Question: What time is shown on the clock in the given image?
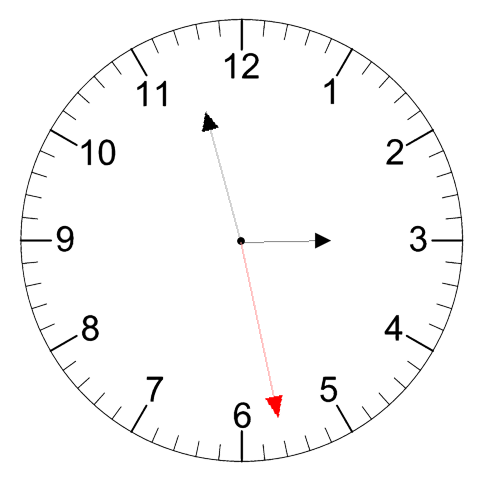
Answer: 02:57:28